Interaction volume radius: 10 \u00c5
Interaction volume height: 10 \u00c5
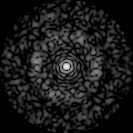
Disorder parameter: 0.8134